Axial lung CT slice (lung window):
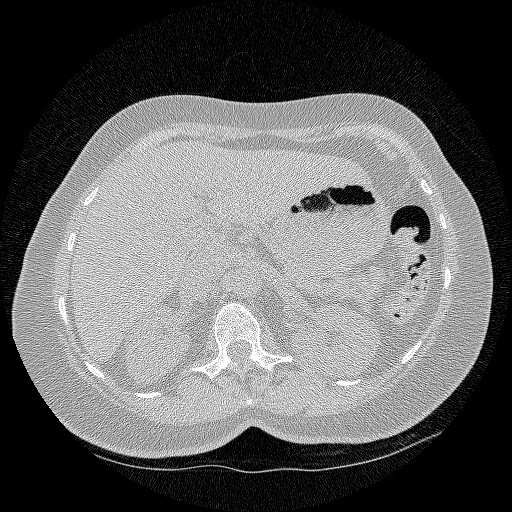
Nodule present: no